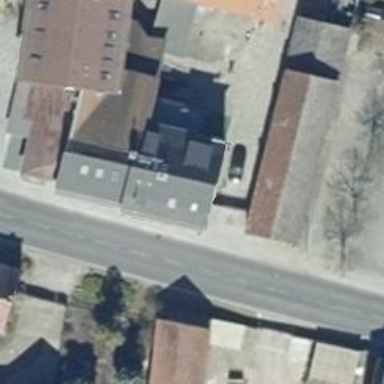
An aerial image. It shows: Restaurant.